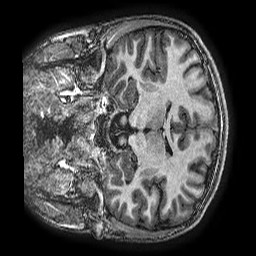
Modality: T1w
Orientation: coronal
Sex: male
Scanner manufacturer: ge
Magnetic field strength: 3 T
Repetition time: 0.007644 s
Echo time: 0.003468 s